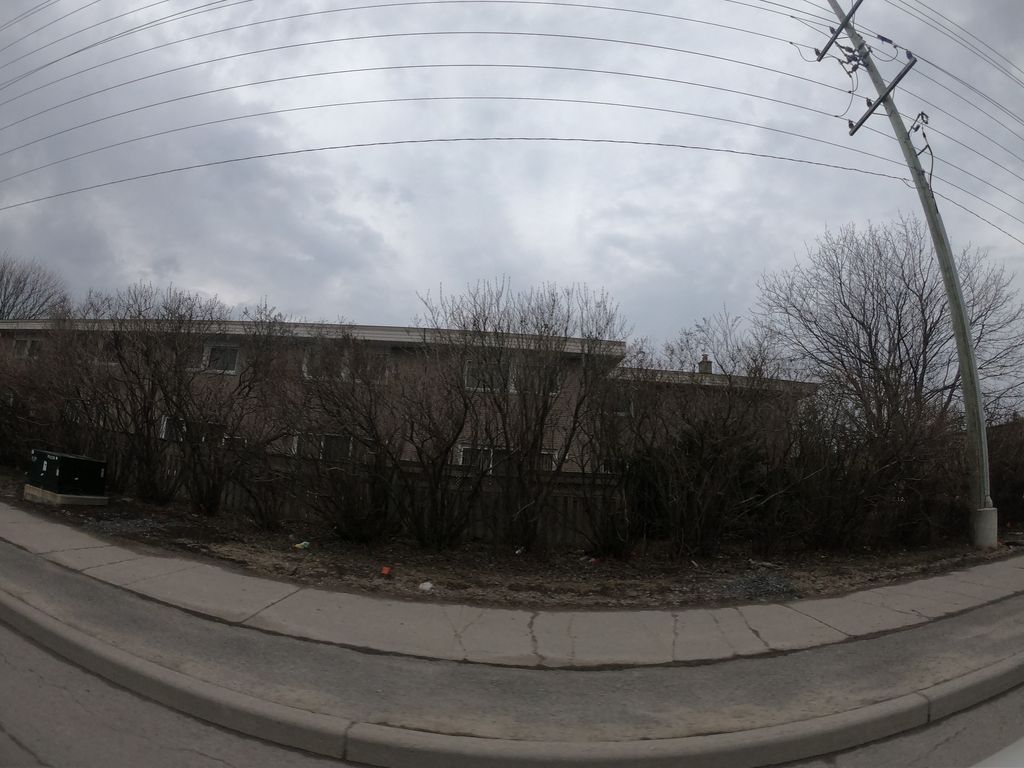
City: ottawa-gatineau